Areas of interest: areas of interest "Logistics and Express Delivery"
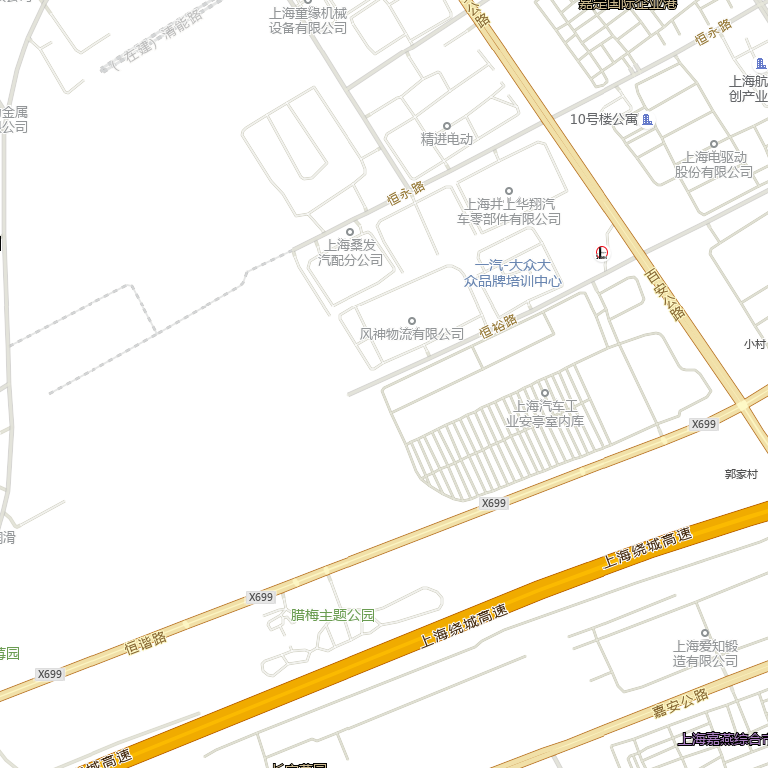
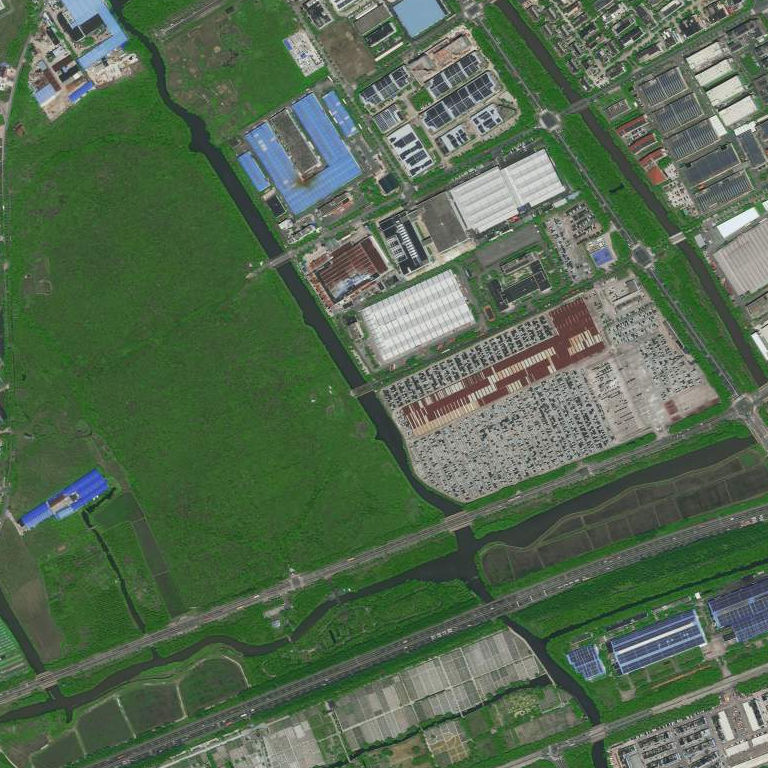